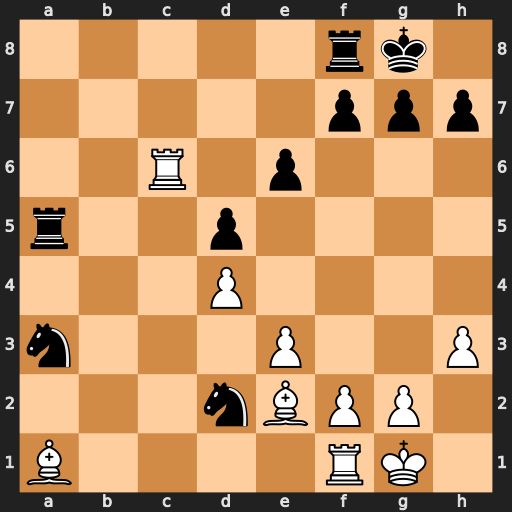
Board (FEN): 5rk1/5ppp/2R1p3/r2p4/3P4/n3P2P/3nBPP1/B4RK1
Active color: w
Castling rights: -
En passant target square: -
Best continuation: Bc3 Nxf1 Bxa5 Nxe3 fxe3